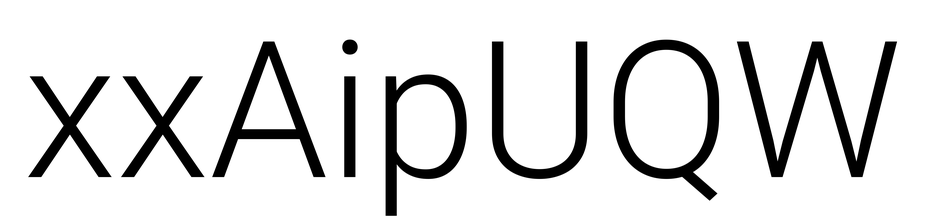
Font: Roboto_Light